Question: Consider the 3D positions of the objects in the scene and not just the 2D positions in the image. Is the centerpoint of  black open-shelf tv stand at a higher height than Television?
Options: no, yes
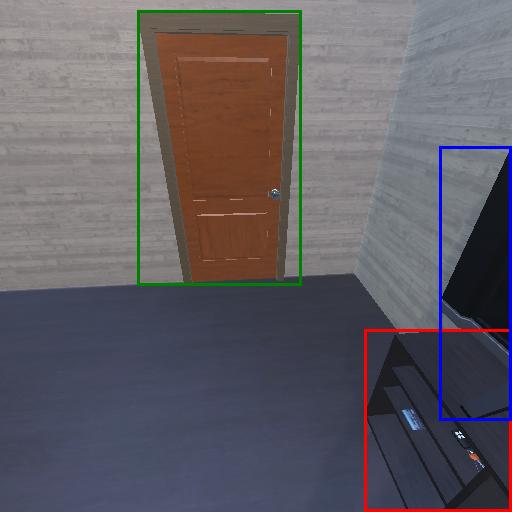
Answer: no